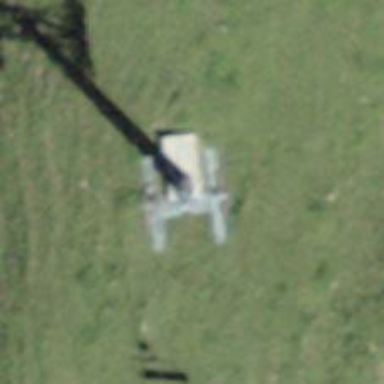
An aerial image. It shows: Chair lift.